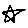
Label: star